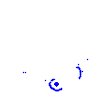
Particle: kaon